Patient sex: M
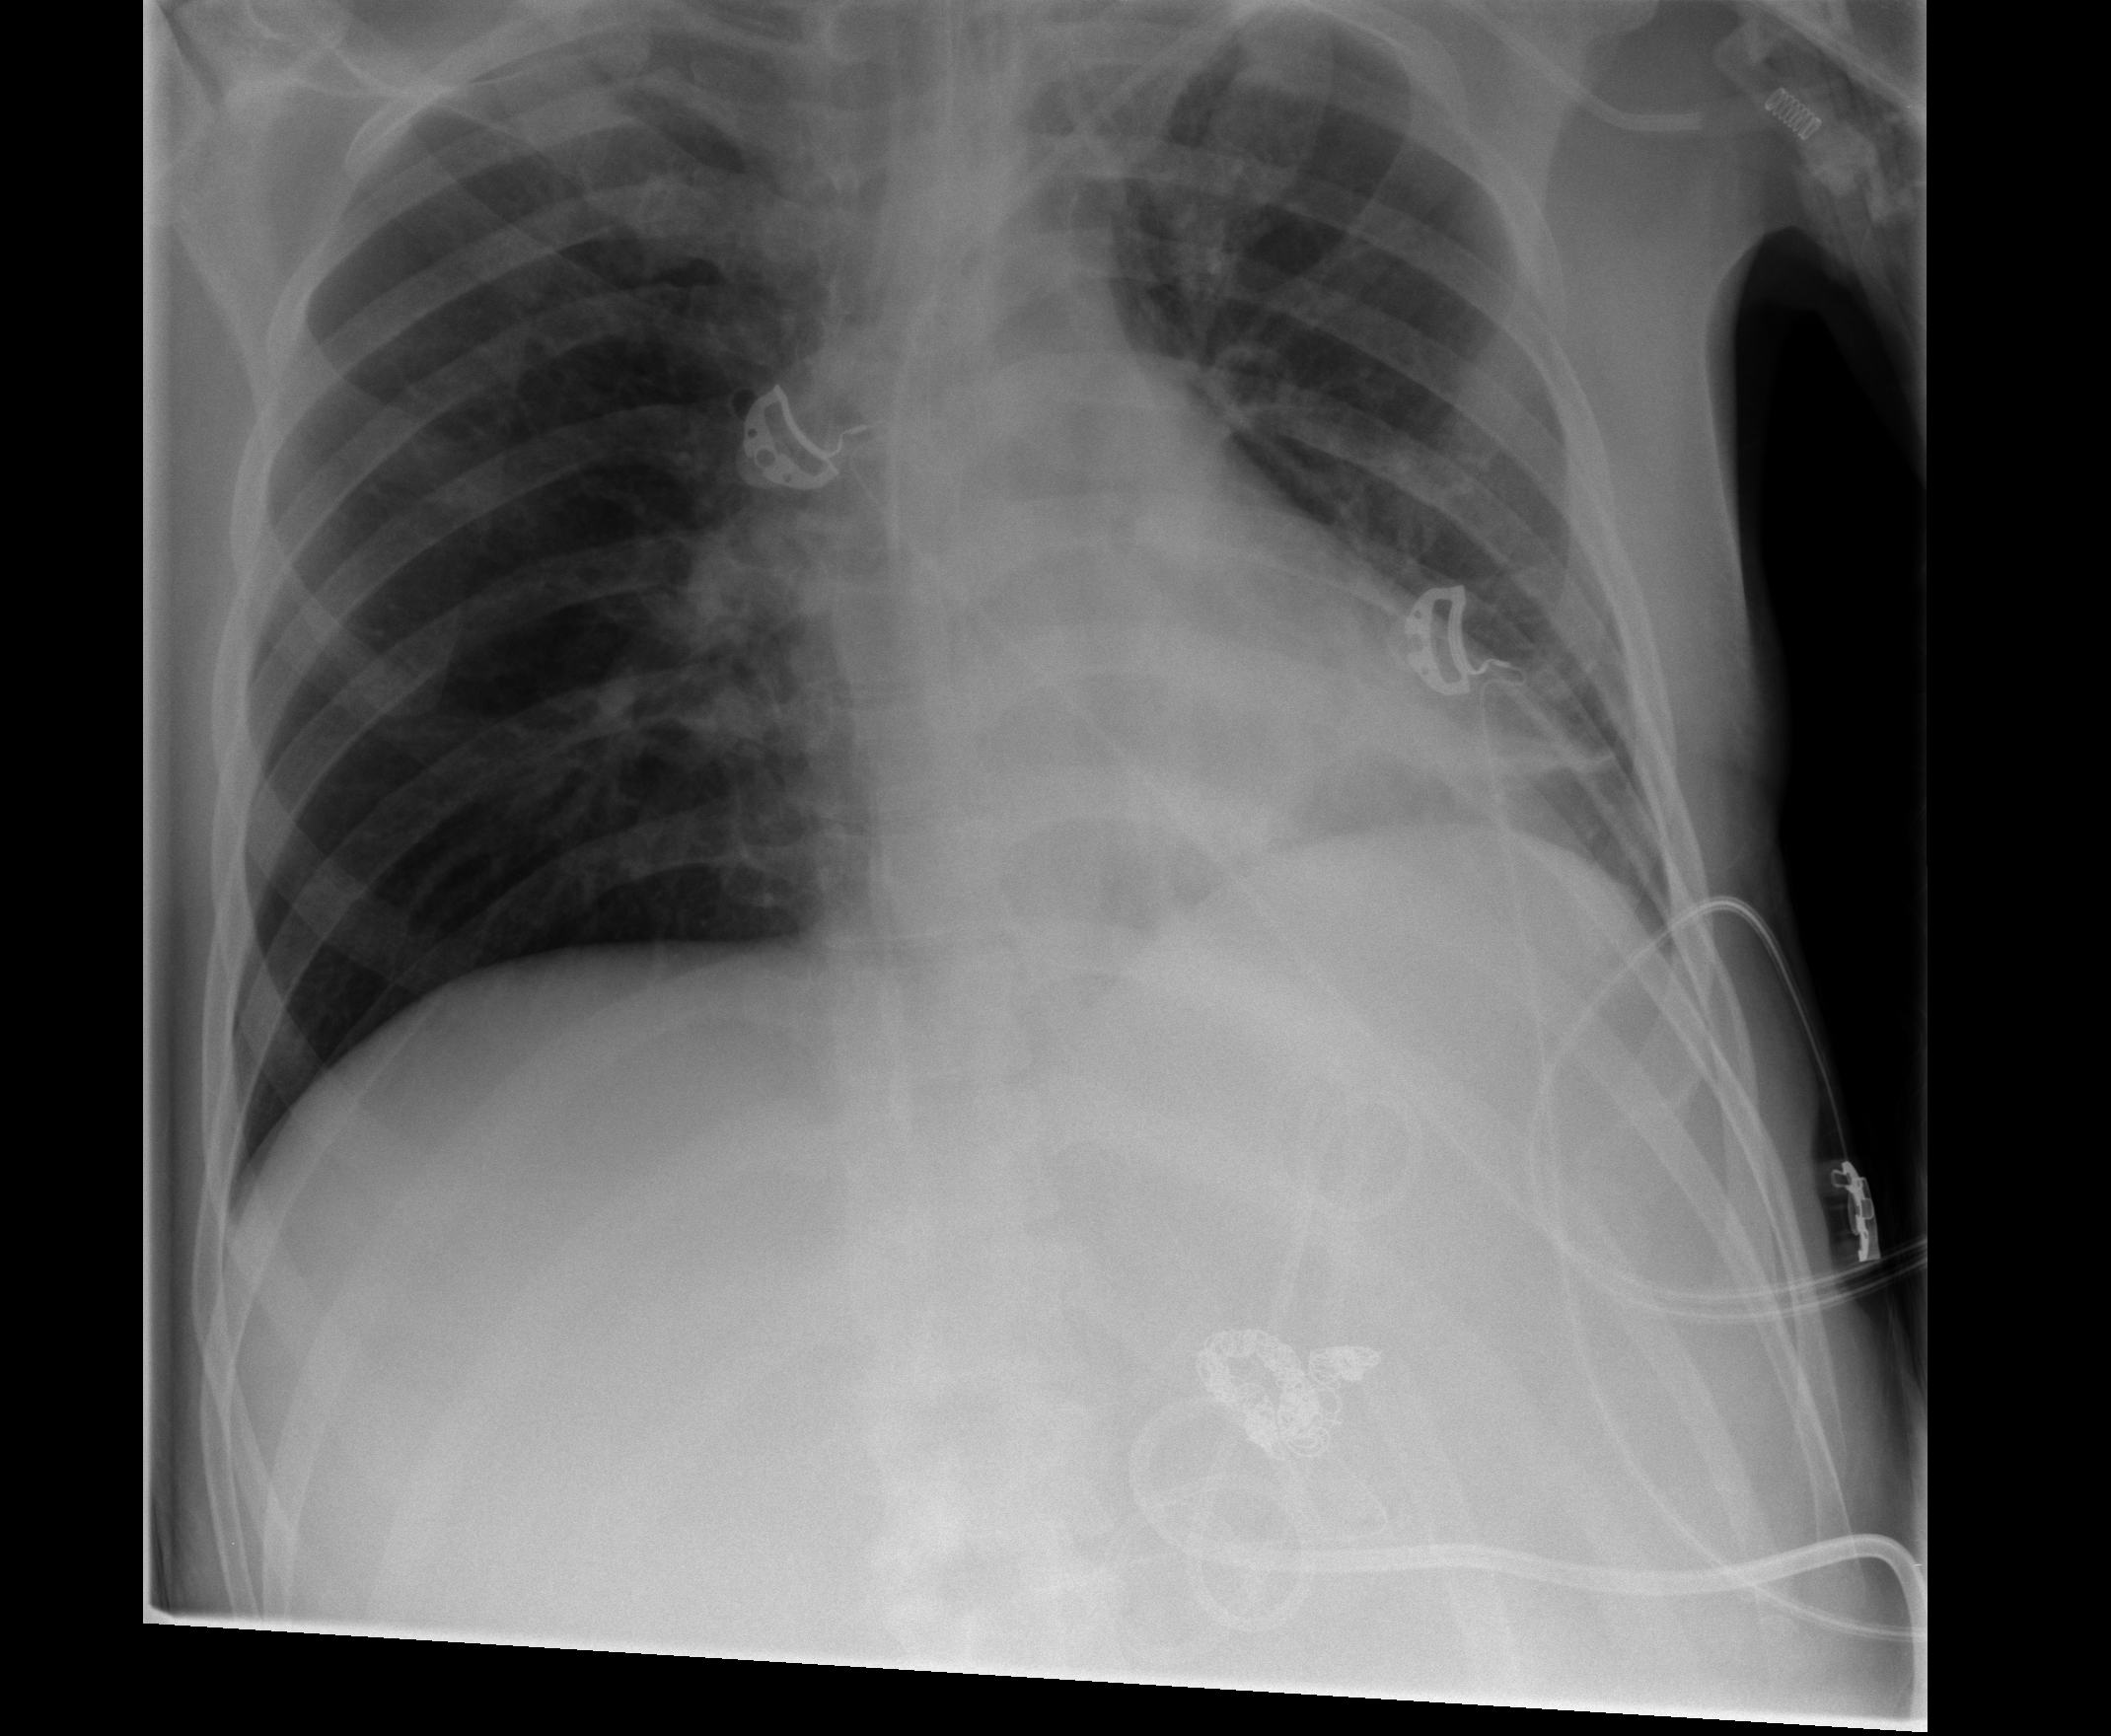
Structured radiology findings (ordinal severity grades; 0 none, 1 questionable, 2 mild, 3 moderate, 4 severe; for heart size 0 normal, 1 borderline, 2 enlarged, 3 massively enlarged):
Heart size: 1
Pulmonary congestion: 0
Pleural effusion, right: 0
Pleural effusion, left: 0
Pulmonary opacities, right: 0
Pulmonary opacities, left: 0
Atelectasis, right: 0
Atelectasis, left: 2